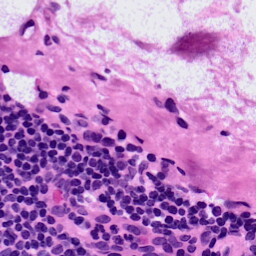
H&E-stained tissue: LymphNode